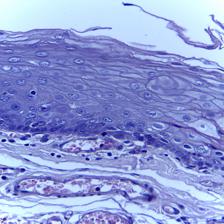
Diagnosis: Normal